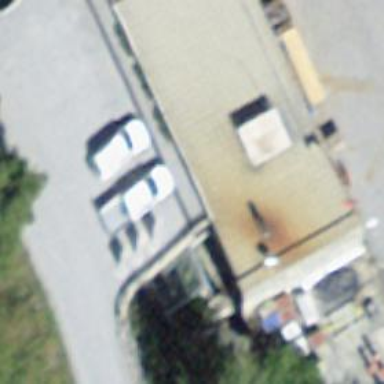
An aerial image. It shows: Parking area with surface.